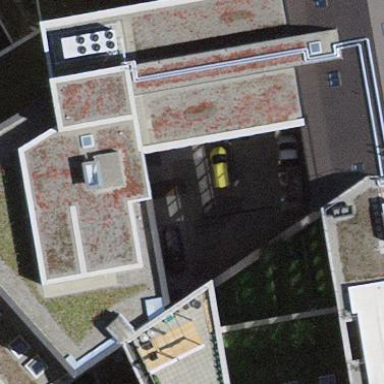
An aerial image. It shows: Office building.